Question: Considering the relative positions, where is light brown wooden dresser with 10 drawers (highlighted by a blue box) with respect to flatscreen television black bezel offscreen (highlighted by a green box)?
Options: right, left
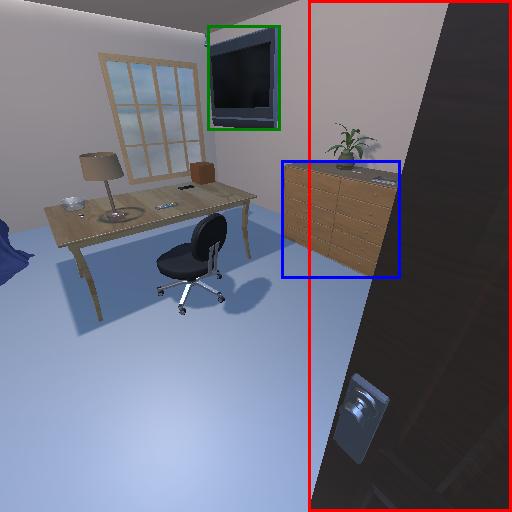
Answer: right